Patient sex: M
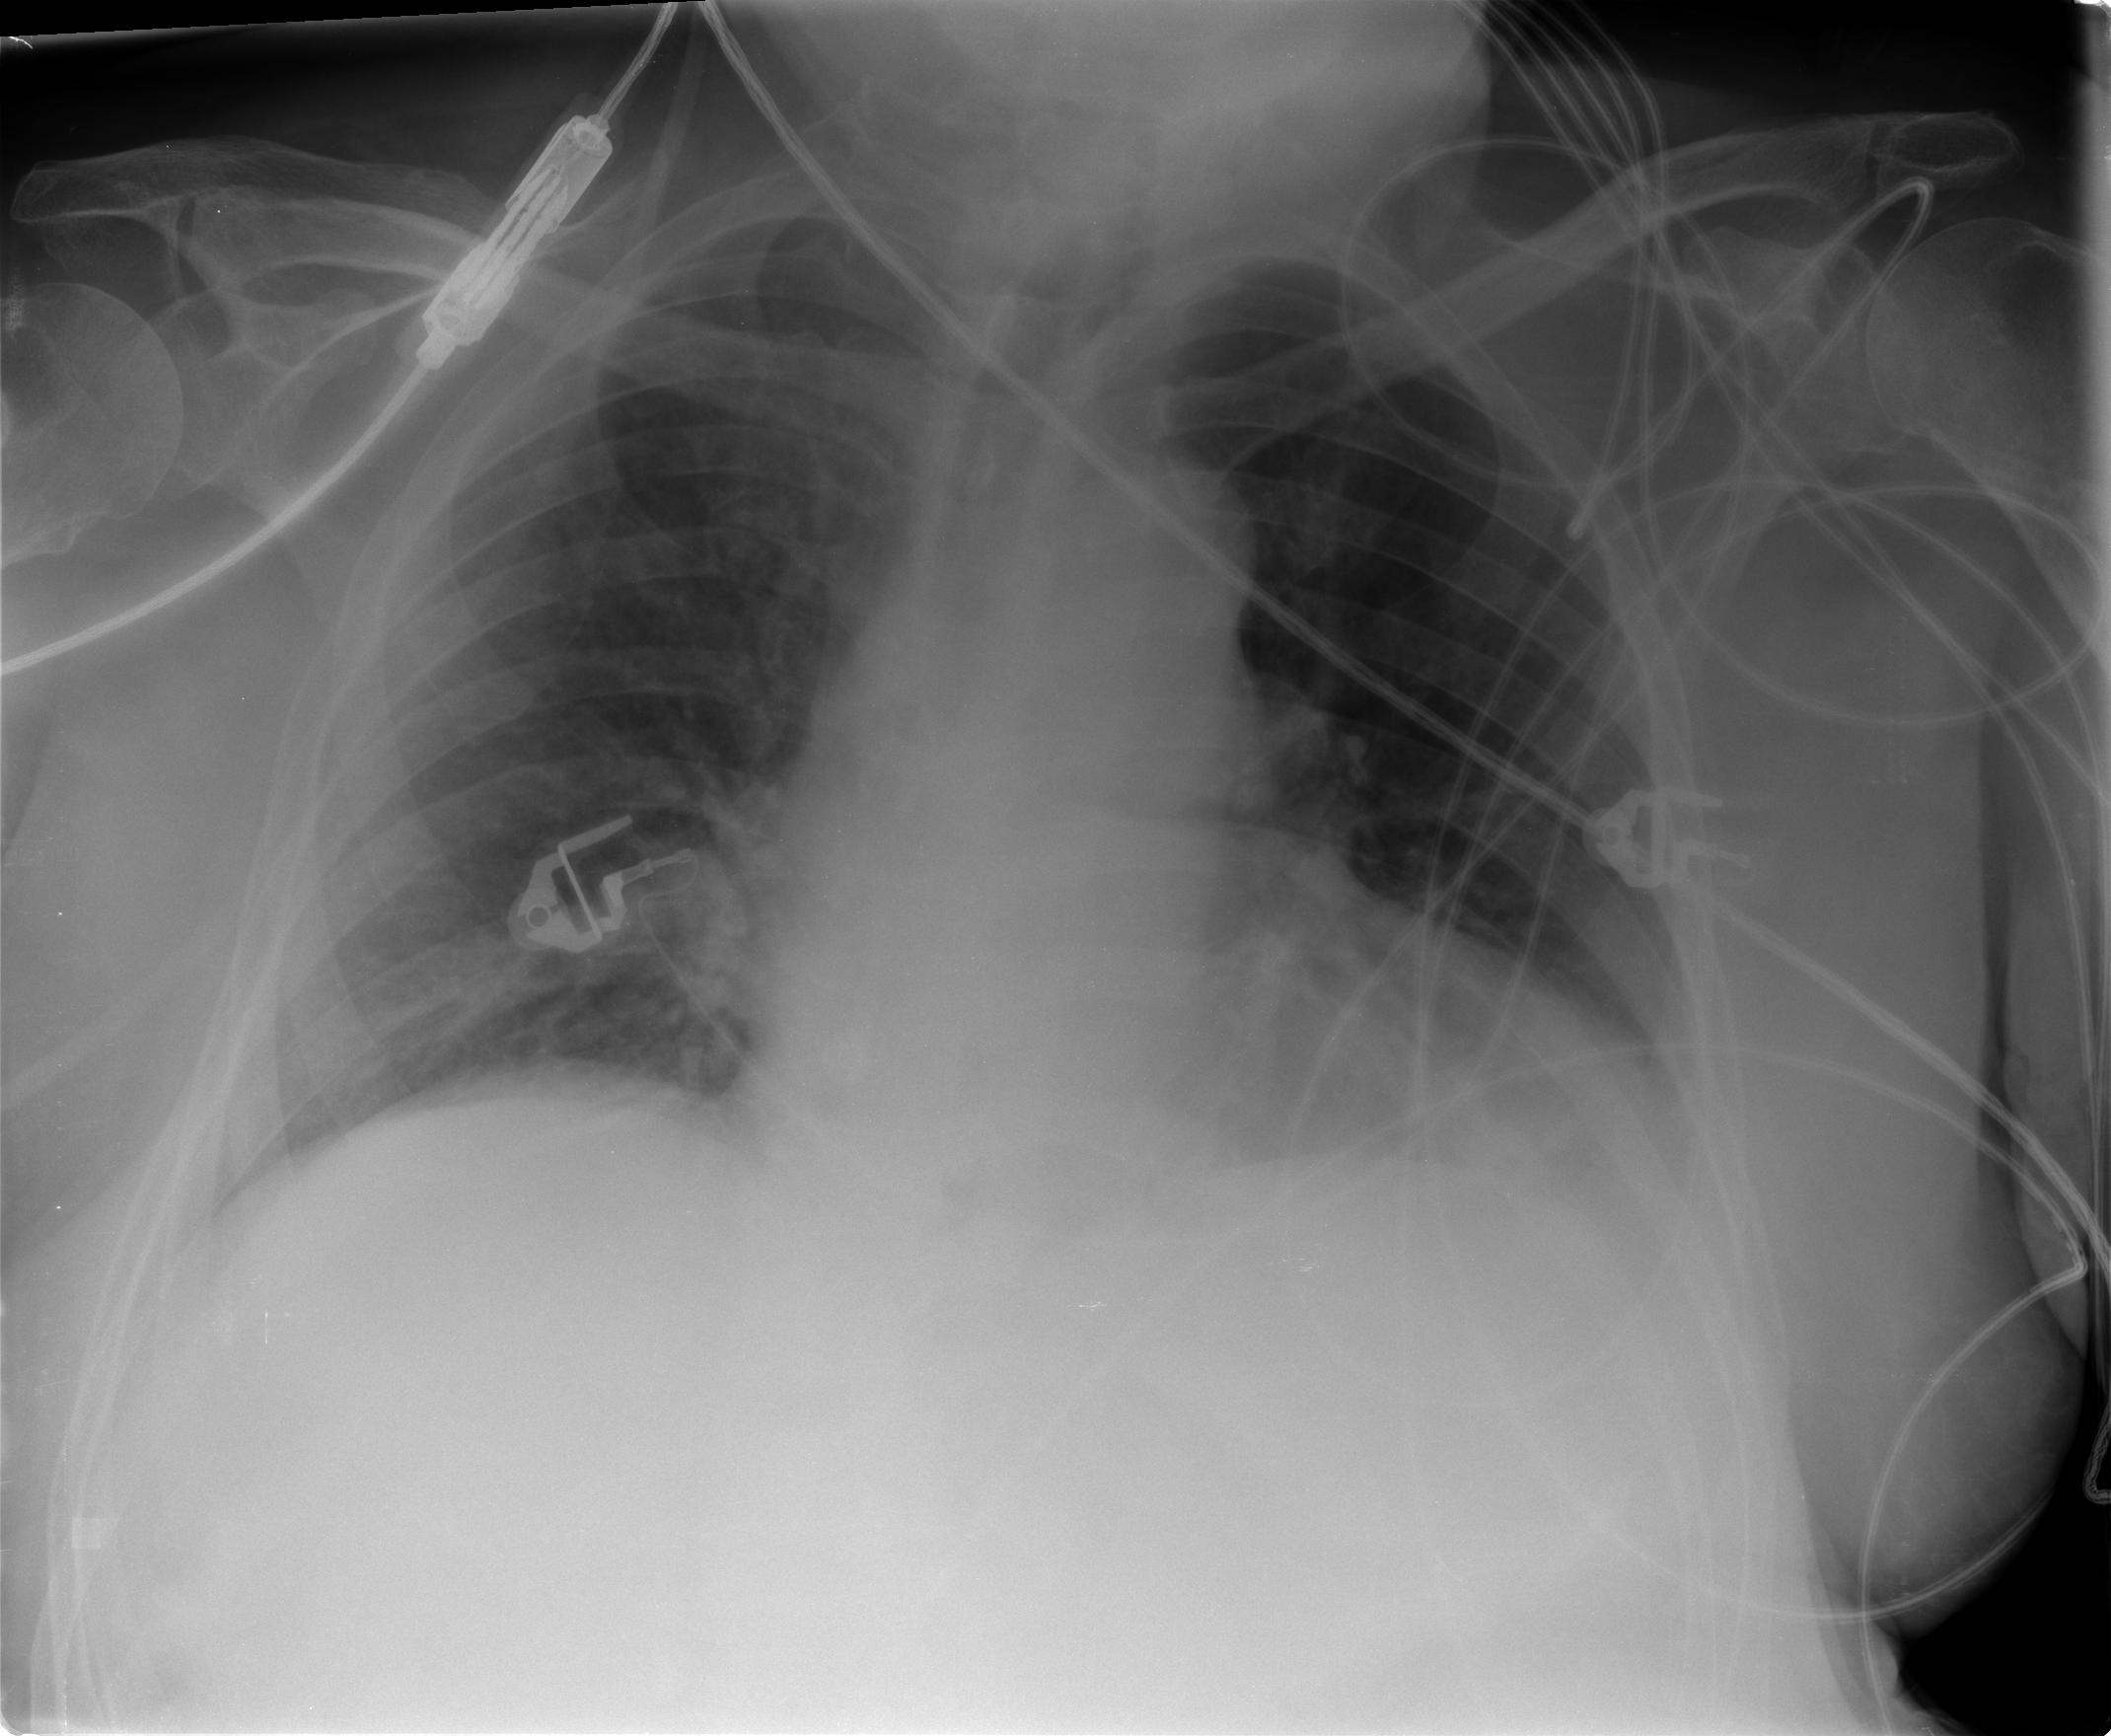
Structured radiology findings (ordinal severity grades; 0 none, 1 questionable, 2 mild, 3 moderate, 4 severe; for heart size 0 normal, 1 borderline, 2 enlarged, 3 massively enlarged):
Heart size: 2
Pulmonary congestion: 1
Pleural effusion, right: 0
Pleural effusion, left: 2
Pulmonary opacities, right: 0
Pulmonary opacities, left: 0
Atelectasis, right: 2
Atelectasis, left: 2